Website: home-depot
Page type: account-dashboard
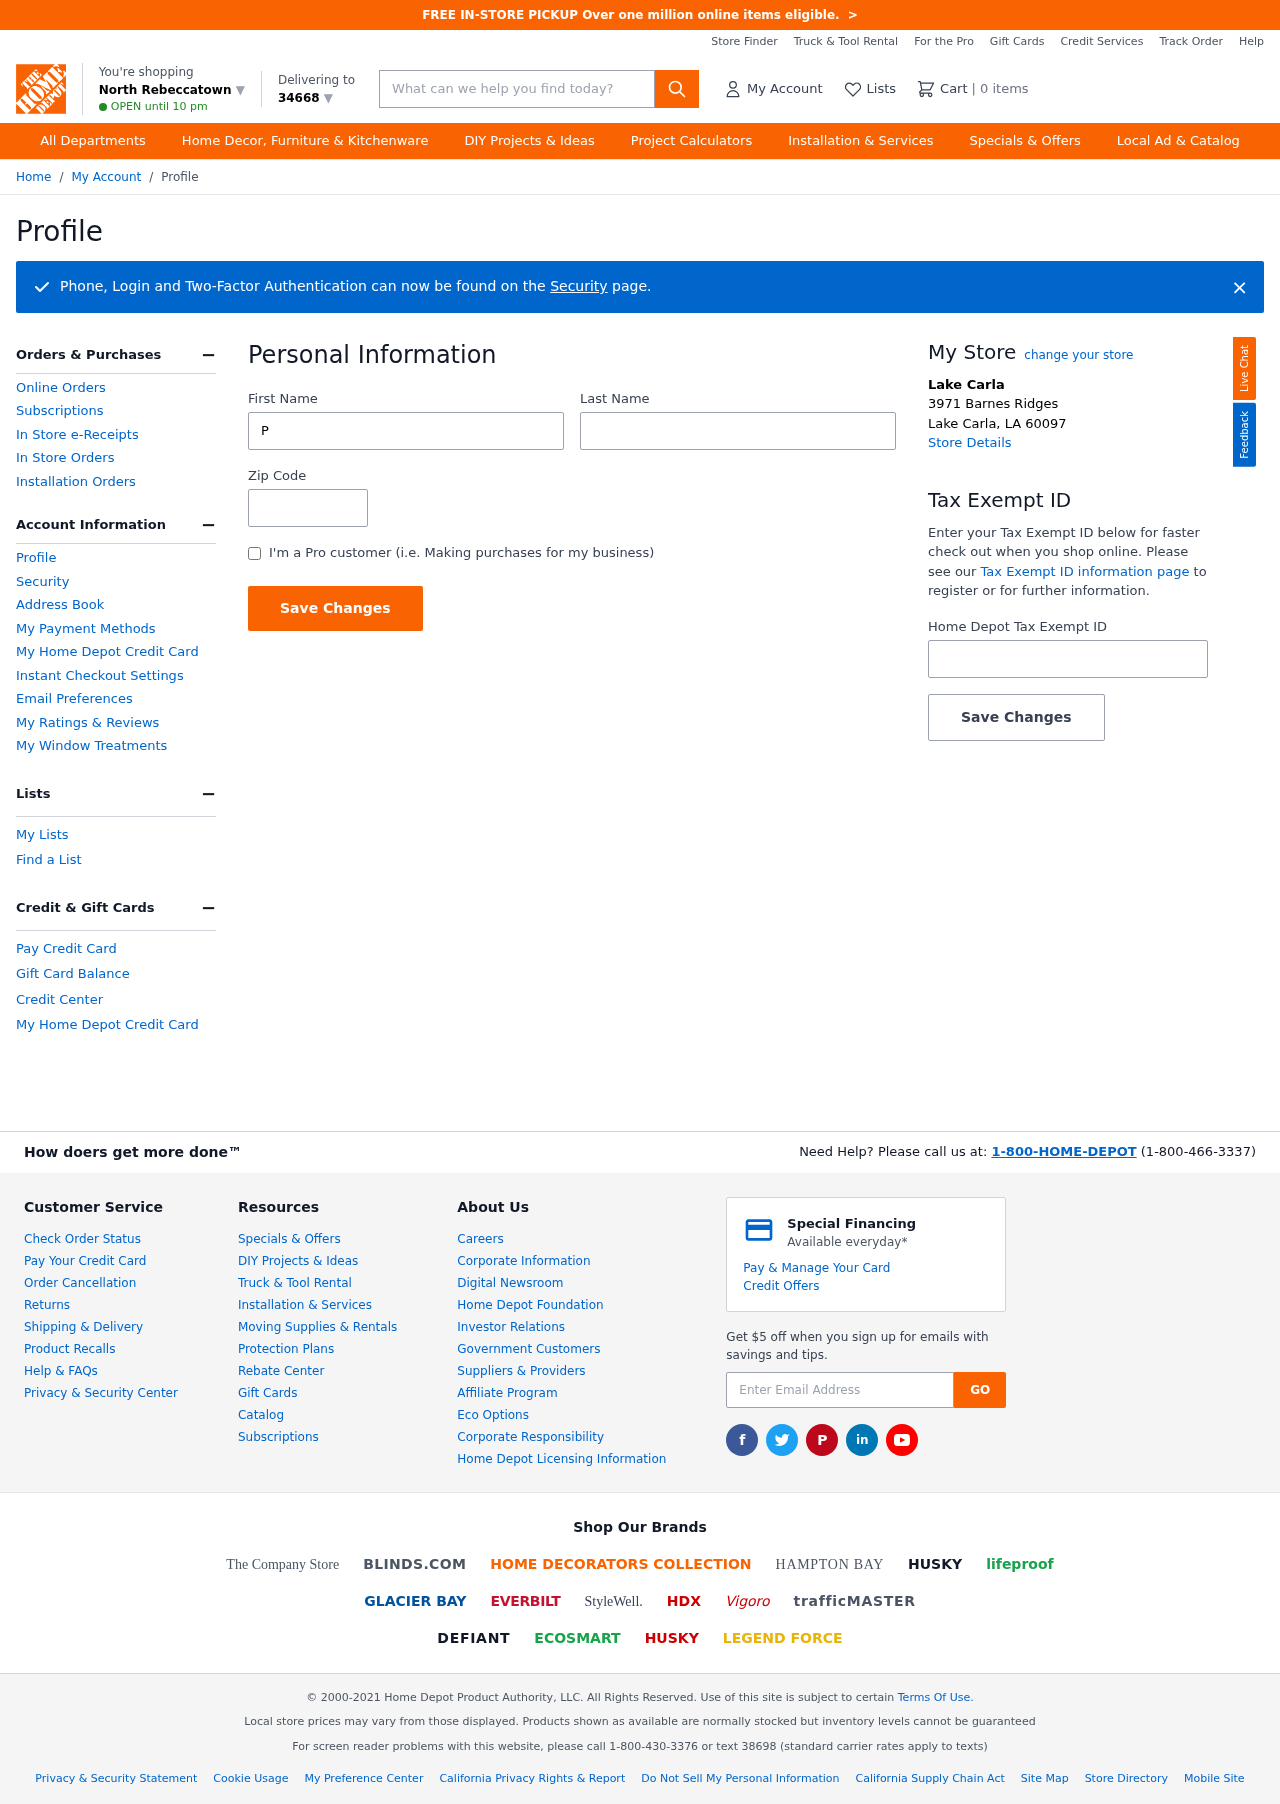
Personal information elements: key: PII_CITY
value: North Rebeccatown ▼
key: PII_FIRSTNAME
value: Paul
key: PII_LASTNAME
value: Roman
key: PII_LOCATION1_CITY
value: Lake Carla
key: PII_LOCATION1_CITY_STATE_ZIP
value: Lake Carla, LA 60097
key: PII_LOCATION1_STREET
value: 3971 Barnes Ridges
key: PII_POSTCODE
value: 34668 ▼
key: PII_POSTCODE
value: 34668
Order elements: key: ORDER_NUM_ITEMS
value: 0
Search elements: key: HEADER_SEARCH
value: What can we help you find today?